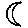
Label: moon